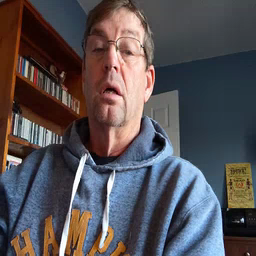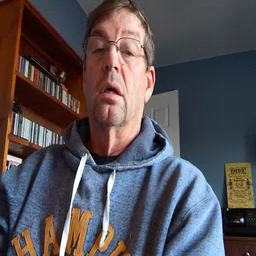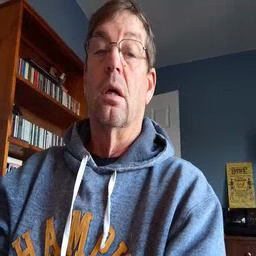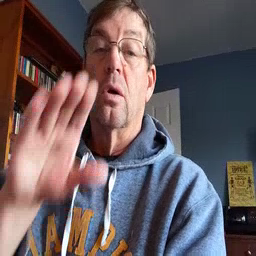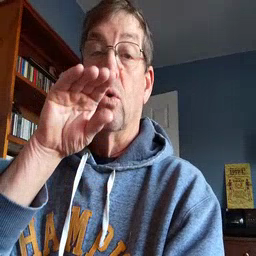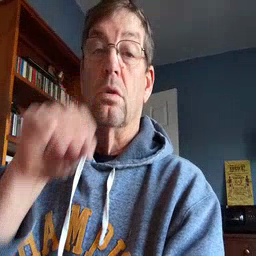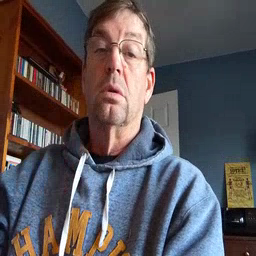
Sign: goose